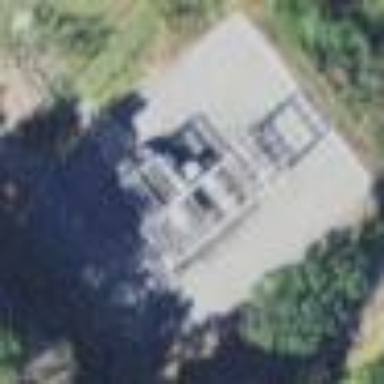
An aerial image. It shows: Distribution level power substation surrounded by fence.